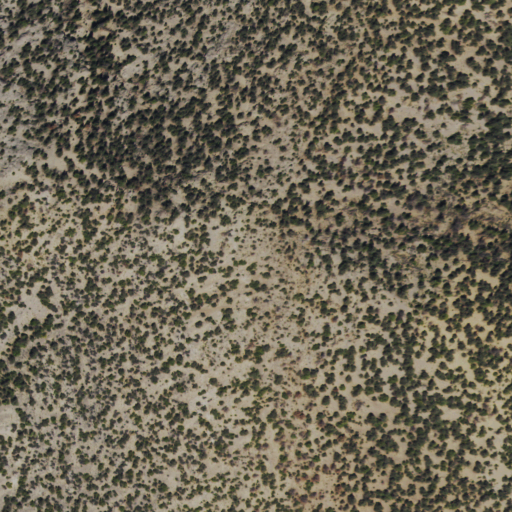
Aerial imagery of mountain in Nevada named Wilhoites Peak containing evergreen forest and shrub